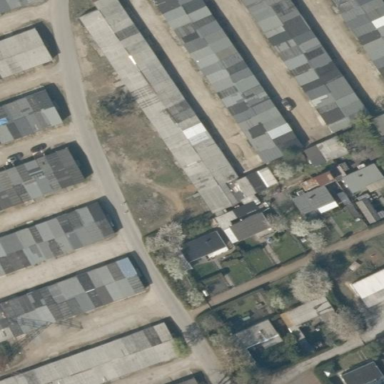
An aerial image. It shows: Group of garages.